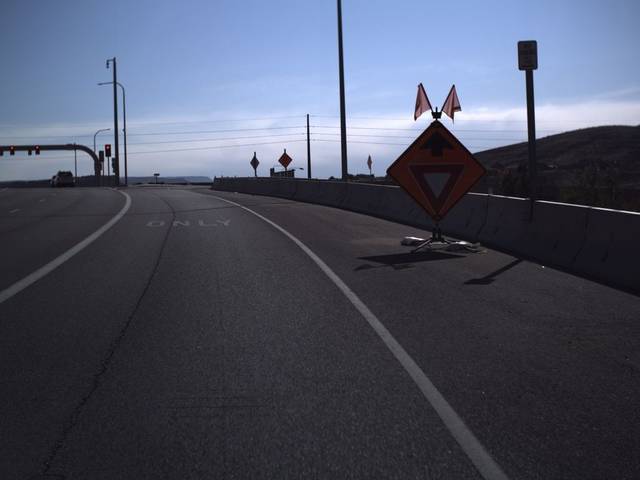
Region: United States
Coordinates: 37.075, -113.587